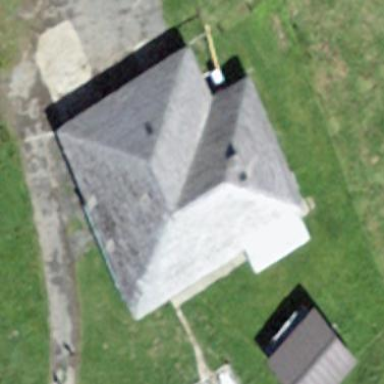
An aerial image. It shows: Gabled roof on farm auxiliary building.